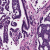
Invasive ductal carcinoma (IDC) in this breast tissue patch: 1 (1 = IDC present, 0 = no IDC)